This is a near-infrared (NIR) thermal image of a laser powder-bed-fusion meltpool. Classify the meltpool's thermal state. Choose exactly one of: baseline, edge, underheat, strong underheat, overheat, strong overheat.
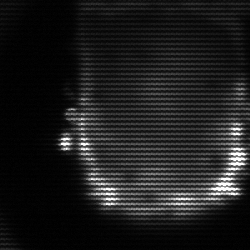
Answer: baseline